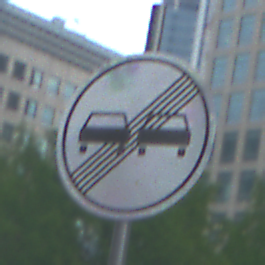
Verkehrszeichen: EndeUeberholverbot
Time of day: MorningAfternoon
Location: Outdoor (Urban)
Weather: PartlyCloudy
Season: NotSpecified
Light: Natural